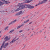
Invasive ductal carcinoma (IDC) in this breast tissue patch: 1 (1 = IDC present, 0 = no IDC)